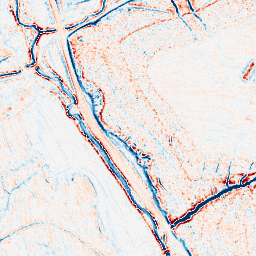
Category: edge_preserving
Decomposition family: anisotropic_diffusion
Decomposition parameters: iterations: 10
kappa: 30
gamma: 0.15
Upsampling method: sinc_blackman
Upsampling parameters: scale: 2
kernel_size: 8
Upsampling scale: 2